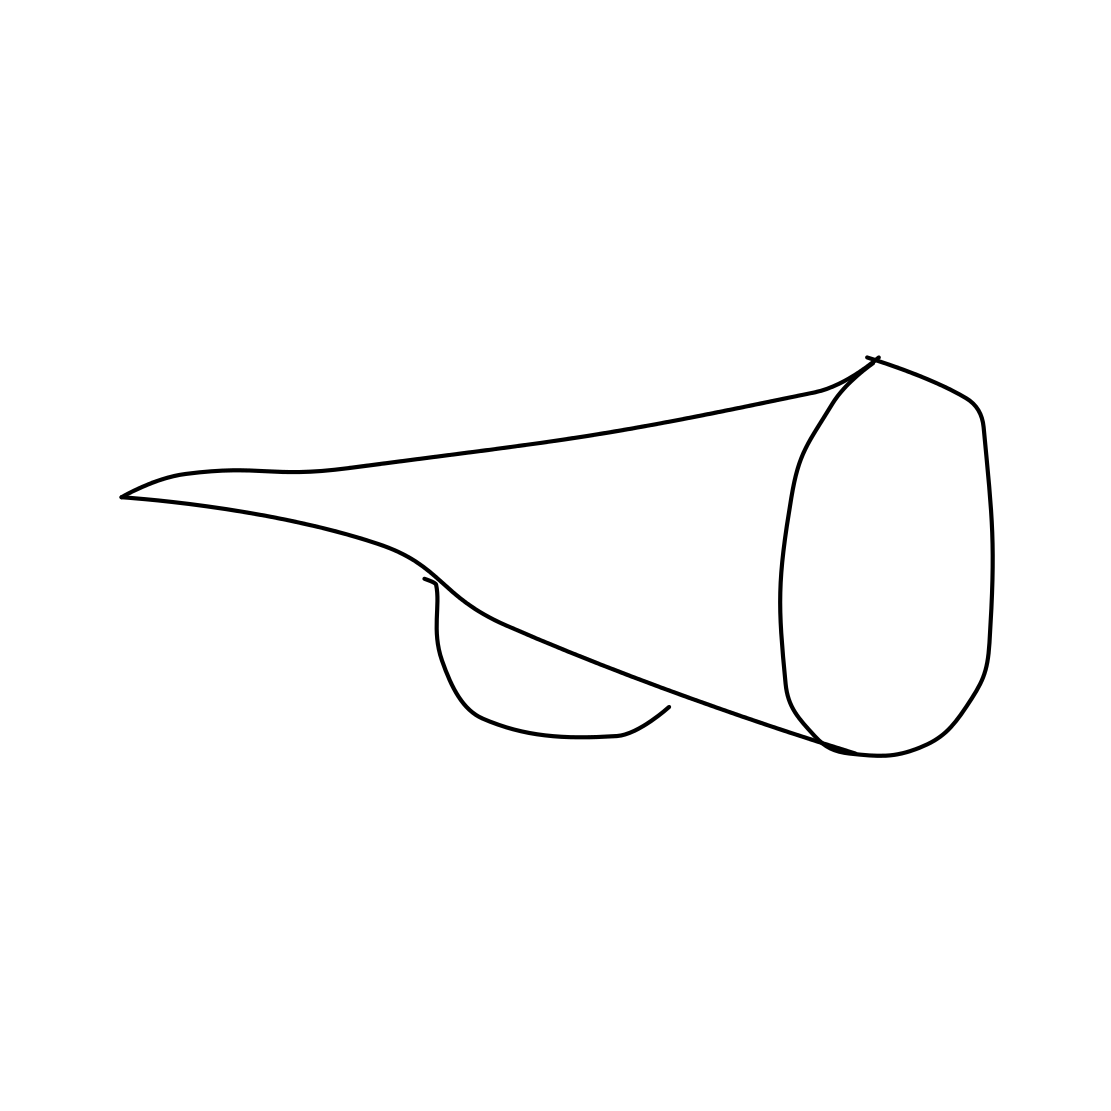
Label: megaphone